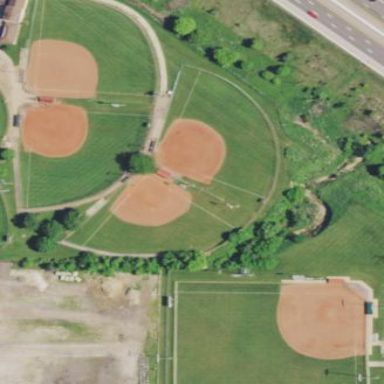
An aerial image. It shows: Baseball pitch for leisure land activities.